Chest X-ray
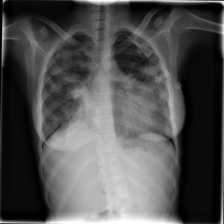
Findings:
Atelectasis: negative
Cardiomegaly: negative
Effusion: negative
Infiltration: negative
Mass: negative
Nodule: negative
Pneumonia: negative
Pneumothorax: negative
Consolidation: negative
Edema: negative
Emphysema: negative
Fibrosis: negative
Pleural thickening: negative
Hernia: negative